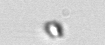
Label: nanoplankton_mix